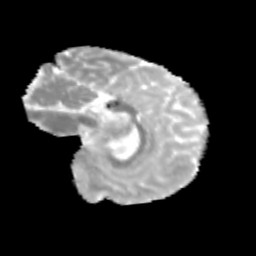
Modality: MD
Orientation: sagittal
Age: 13
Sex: female
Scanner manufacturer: siemens
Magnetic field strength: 3 T
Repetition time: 3.8 s
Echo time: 0.07 s